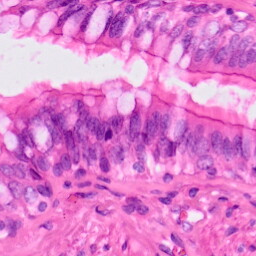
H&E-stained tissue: Lung